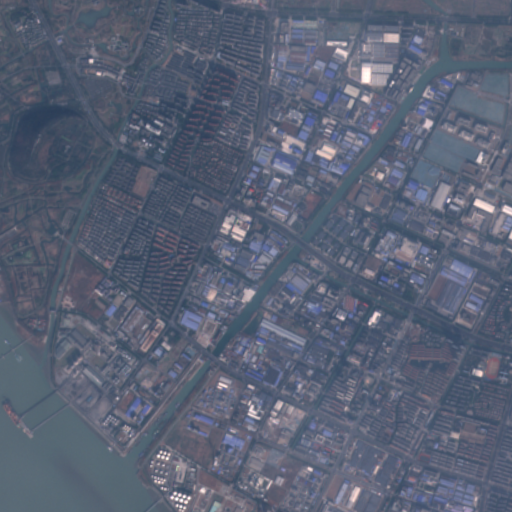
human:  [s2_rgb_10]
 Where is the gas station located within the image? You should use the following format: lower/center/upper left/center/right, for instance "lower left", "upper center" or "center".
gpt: The gas station is located in the lower center of the image.
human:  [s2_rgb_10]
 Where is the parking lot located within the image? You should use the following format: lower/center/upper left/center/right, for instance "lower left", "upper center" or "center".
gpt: The parking lot is located in the upper left of the image.
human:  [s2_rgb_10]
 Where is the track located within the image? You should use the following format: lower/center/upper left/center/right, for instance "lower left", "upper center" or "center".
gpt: The track is located in the lower right of the image.
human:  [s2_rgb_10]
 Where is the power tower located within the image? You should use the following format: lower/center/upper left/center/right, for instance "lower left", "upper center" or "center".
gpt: There is no power tower in the image.